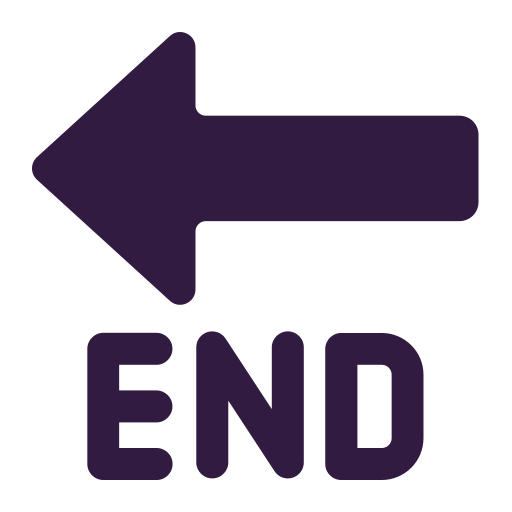
end arrow flat